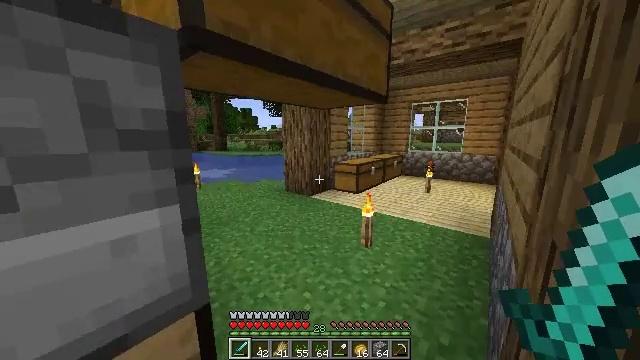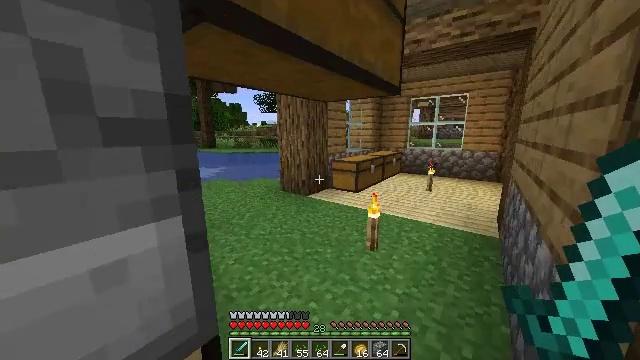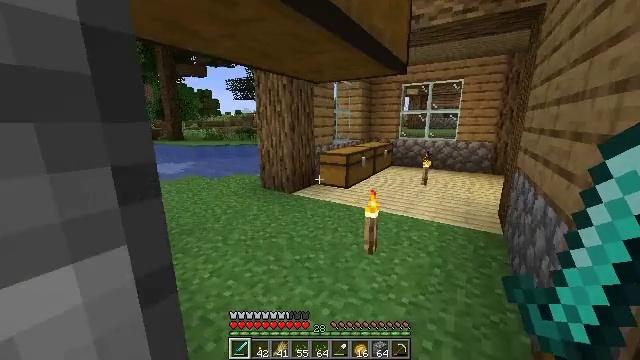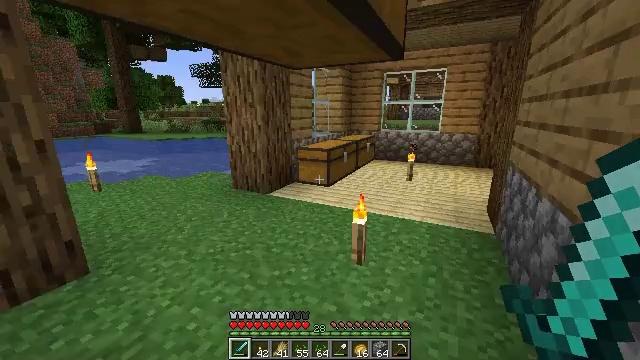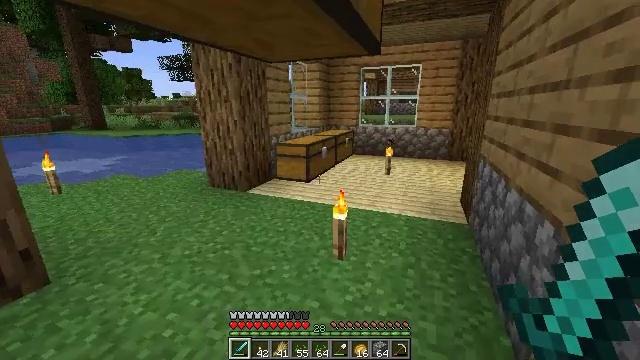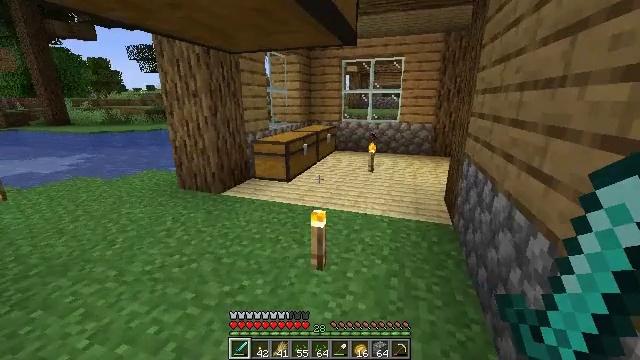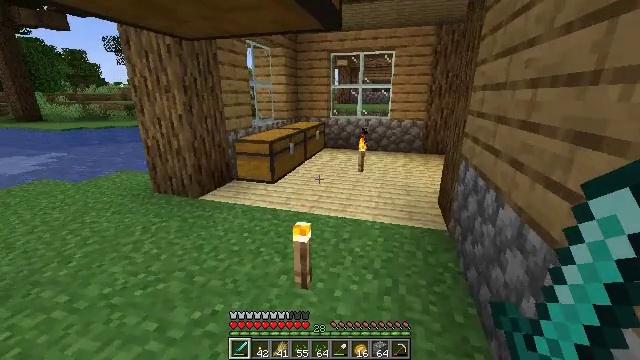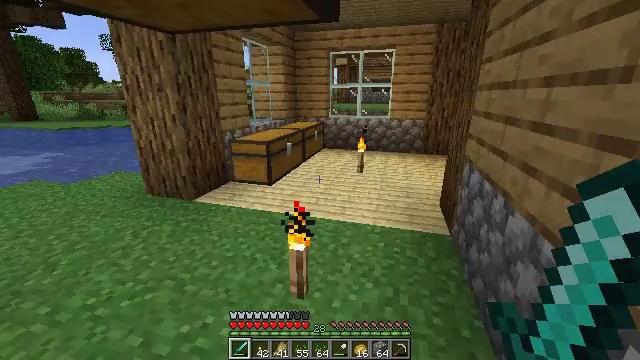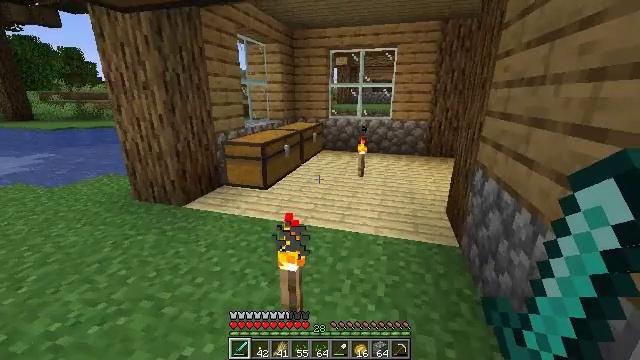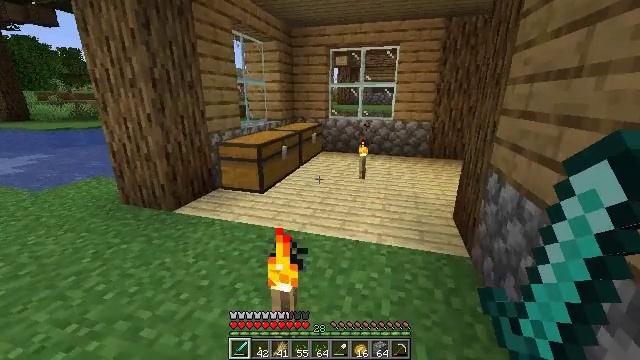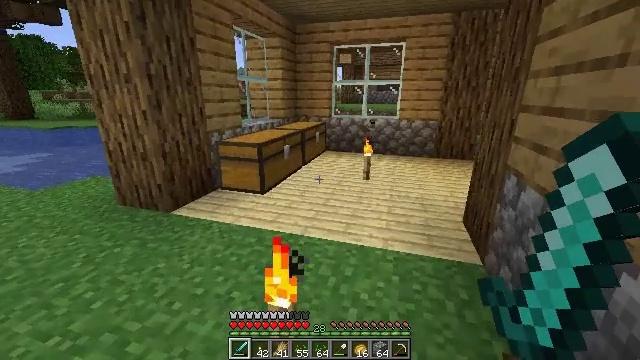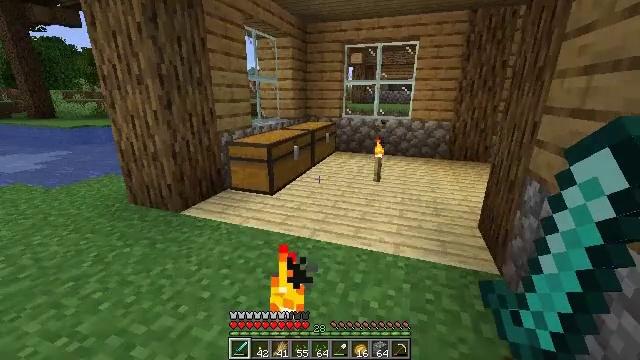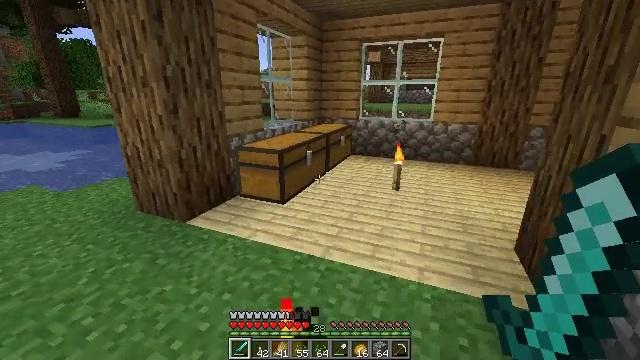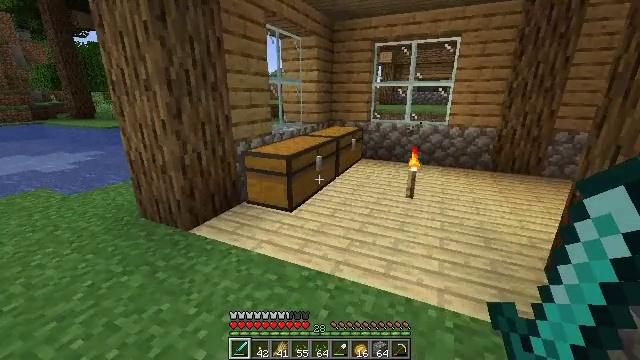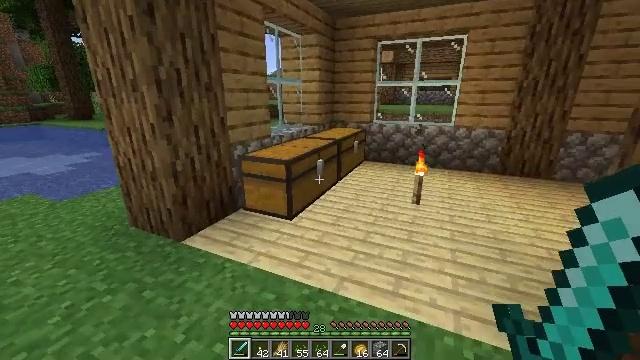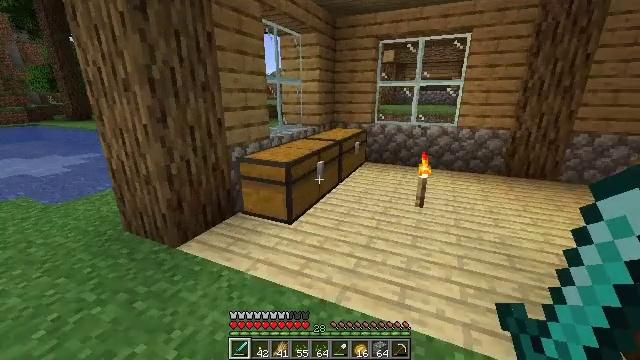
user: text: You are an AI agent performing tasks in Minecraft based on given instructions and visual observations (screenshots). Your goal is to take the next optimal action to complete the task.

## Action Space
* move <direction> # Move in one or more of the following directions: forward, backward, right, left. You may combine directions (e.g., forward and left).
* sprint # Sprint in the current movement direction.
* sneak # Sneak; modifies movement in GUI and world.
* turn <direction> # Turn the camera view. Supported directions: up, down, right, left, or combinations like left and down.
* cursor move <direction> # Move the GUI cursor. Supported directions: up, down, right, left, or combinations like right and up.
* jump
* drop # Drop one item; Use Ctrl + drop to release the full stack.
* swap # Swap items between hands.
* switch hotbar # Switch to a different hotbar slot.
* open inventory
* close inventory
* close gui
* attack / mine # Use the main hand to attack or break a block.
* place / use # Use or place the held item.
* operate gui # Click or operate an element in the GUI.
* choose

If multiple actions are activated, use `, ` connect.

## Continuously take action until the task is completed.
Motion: motion action
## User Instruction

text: Craft a baked potato using a furnace.
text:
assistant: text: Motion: move forward, turn right
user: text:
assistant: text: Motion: move forward, turn right and down
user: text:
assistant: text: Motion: move forward, turn right and down
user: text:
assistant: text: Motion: move forward, turn right and down
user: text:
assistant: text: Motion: move forward, turn right and down
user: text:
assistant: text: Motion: move forward, turn right
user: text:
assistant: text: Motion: move forward
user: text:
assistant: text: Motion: move forward
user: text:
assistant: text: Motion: move forward
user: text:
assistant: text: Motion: move forward
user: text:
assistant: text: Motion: move forward, turn left
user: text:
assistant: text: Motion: move forward, turn left
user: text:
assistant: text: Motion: move forward, turn left
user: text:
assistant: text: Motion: move forward
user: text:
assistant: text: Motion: move forward
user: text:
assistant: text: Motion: move forward
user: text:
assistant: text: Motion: move forward, turn left and down, use / place
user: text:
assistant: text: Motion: move forward, use / place
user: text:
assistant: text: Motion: move forward, turn down, use / place
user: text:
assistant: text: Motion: no_op
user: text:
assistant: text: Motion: no_op
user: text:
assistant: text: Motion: open gui
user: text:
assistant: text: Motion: no_op
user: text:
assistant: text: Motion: cursor move right and down
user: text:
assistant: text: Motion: no_op
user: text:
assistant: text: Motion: no_op
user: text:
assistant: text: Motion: no_op
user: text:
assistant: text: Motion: no_op
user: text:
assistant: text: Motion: no_op
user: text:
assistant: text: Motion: no_op